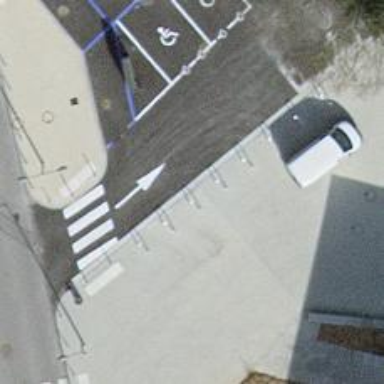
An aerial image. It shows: Bicycle parking area with stands.